Interaction volume radius: 5 \u00c5
Interaction volume height: 25 \u00c5
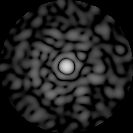
Disorder parameter: 0.8043